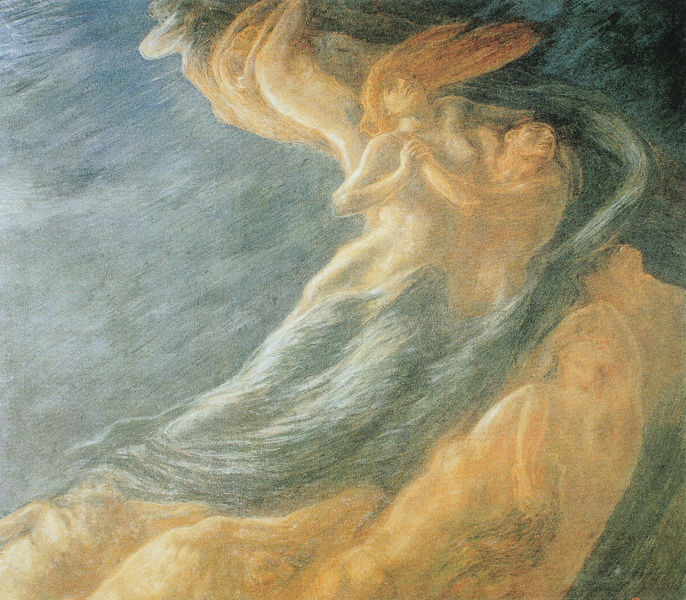
Titel: Paolo und Francesca
Künstler: Gaetano Previati
Standort: Ferrara
Institution: Galleria Civica d'Arte Moderna
Schlagwörter: akt, blau, dunkel, gemälde, hand, himmel, mann, meer, nackt, umhang, wasser, weiß, wolken, frauen, gelb, grün, menschen, ocker, bewegung, brust, busen, frau, grau, haar, licht, mund, nase, orange, raum, schwarz, türkis, zeichnung, blick, rot, tuch, beige, symbolismus, tanz, blond, arme, lang, hände, wind, figur, gewand, haare, stoff, tücher, paar, rosa, schräg, fliegen, engel, schrift, wellen, zwei, fliessen, strömung, luft, sturm, wehen, dunkelblau, gefaltet, jugendstil, bauch, fliessend, sog, oben, umarmen, flug, schweben, wirbel, meerjungfrauen, nixen, beten, gestalten, apricot, diagonal, verschränkt, verschwommen, dynamisch, strudel, dramatisch, diagonale, fresko, sirene, drehung, empor, schwebend, geister, paare, gefühl, schwarzblau, blake, ertrinken, neptun, aufwärts, frau mann, meeresgott, rheintöchter, gewaender, farbvermischung